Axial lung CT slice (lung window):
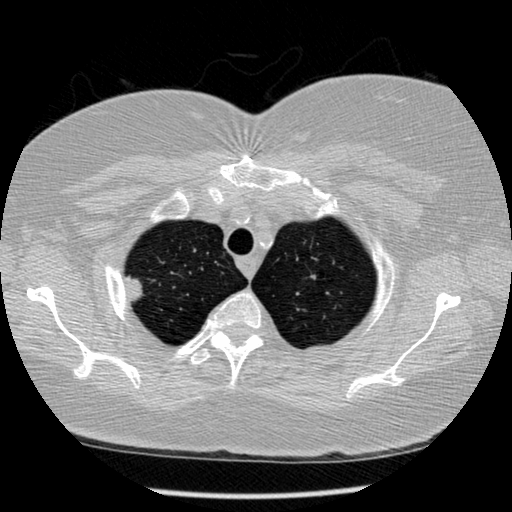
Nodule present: yes
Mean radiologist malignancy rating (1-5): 4.5